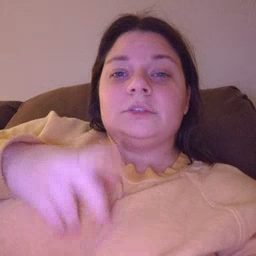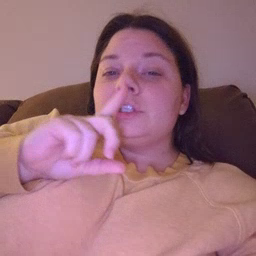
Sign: shhh